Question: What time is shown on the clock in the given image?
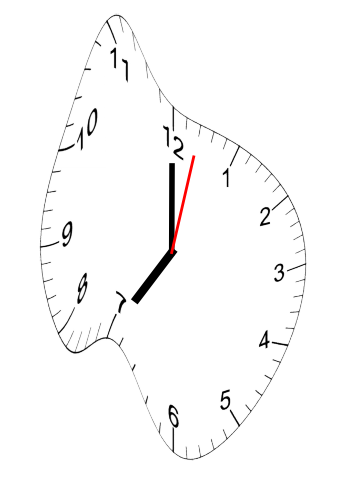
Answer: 07:00:02